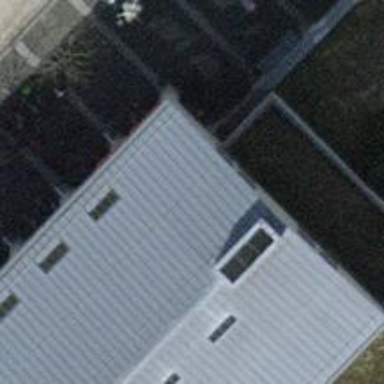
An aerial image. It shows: Test center.